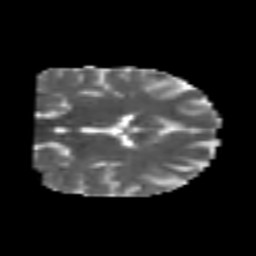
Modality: MD
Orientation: coronal
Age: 25
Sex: male
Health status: healthy